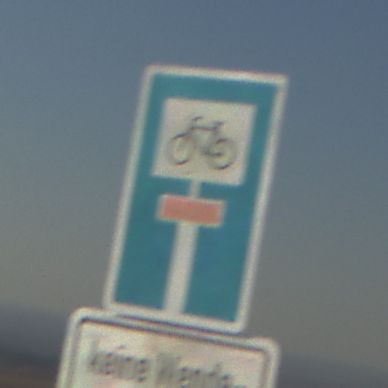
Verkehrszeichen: SackgasseRadverkehrDurchlaessig
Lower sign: HinweisGeaenderteVorfahrtVerkehrsfuehrungVerkehrsregelung3
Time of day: MorningAfternoon
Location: Outdoor (Nature)
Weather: Clear
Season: NotSpecified
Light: Natural